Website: slack
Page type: receipt
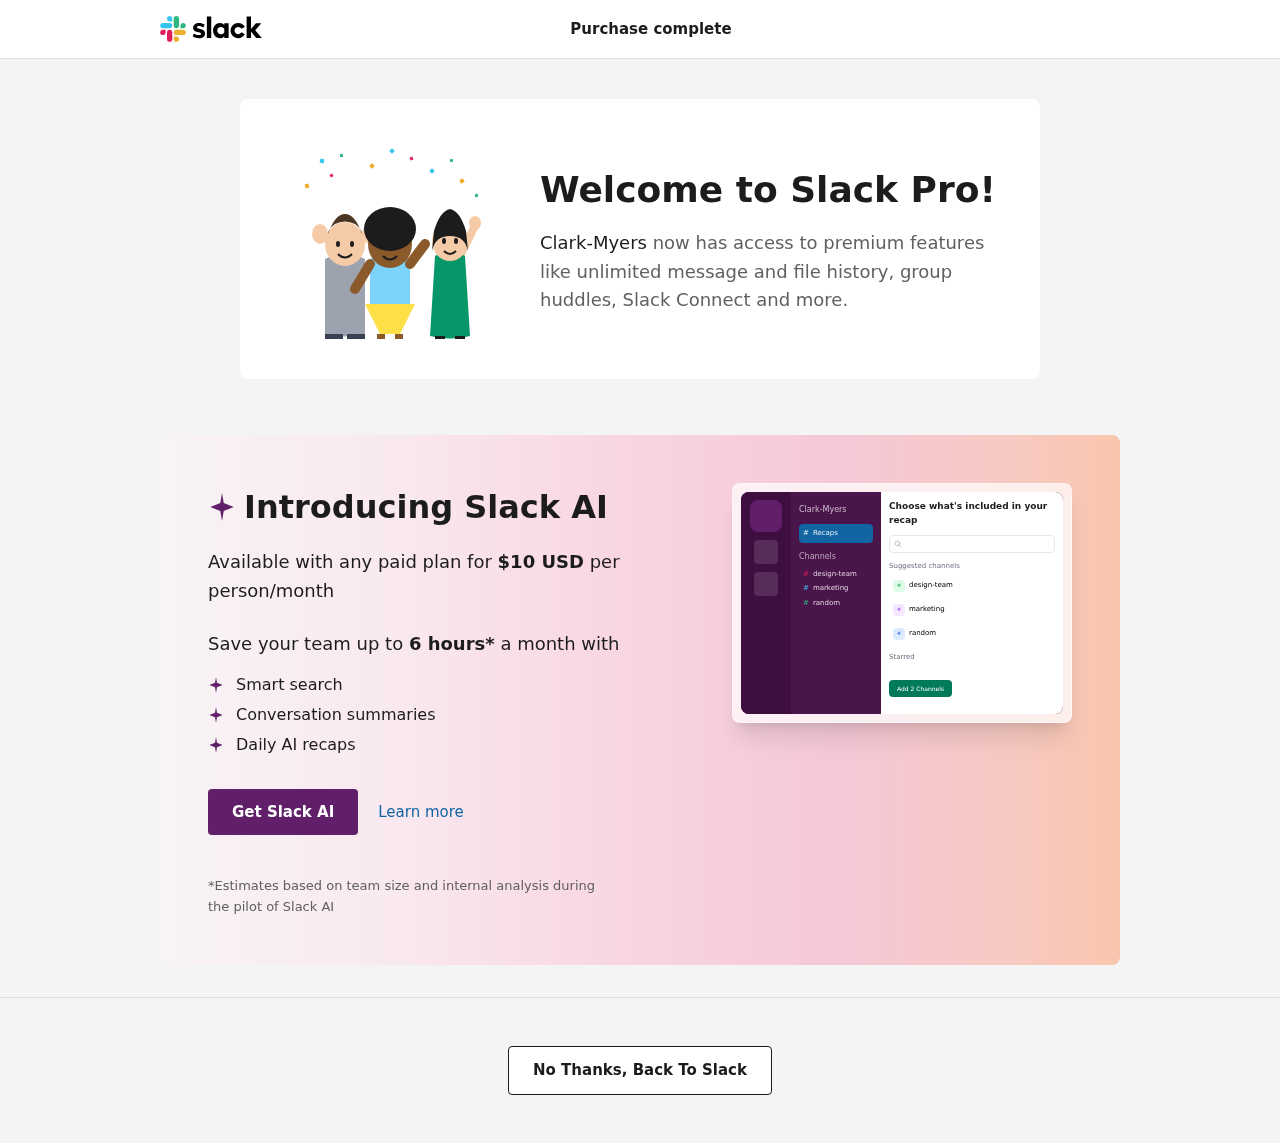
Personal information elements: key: PII_COMPANY
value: Clark-Myers